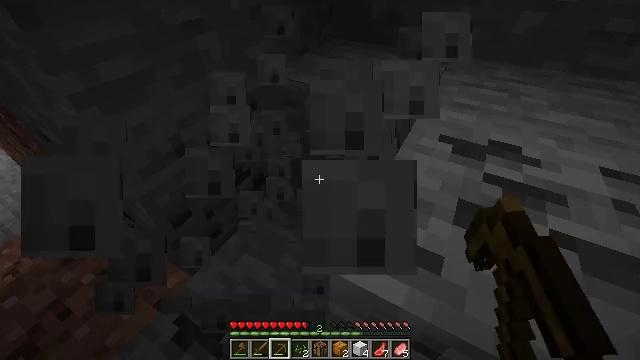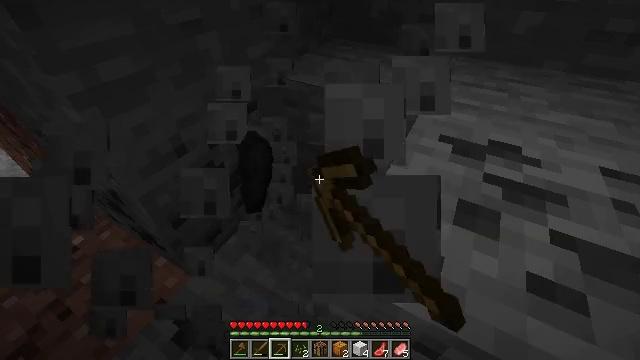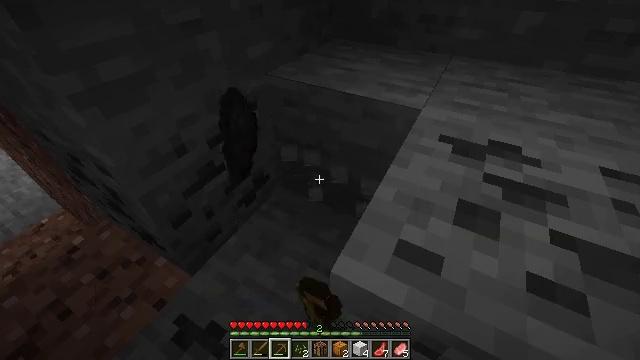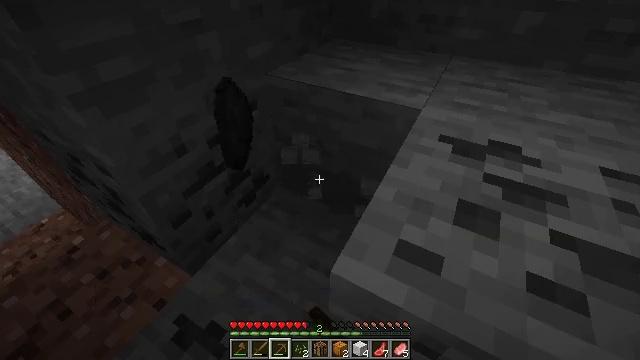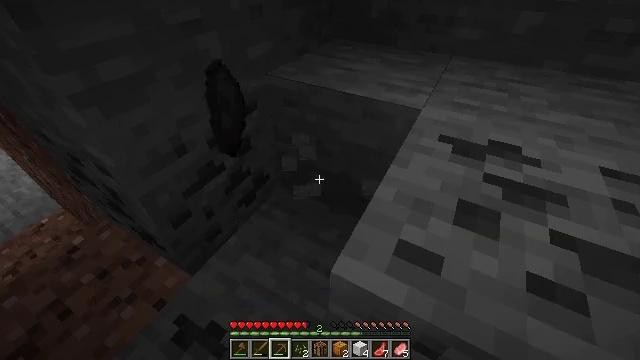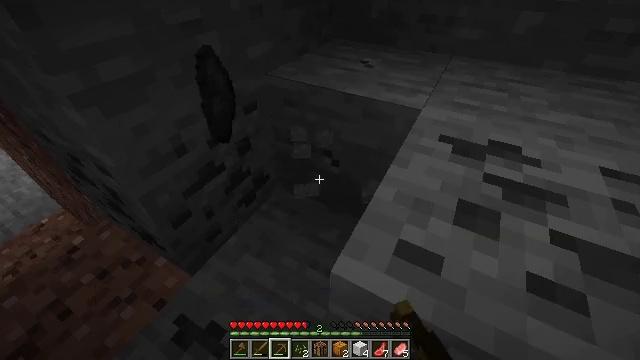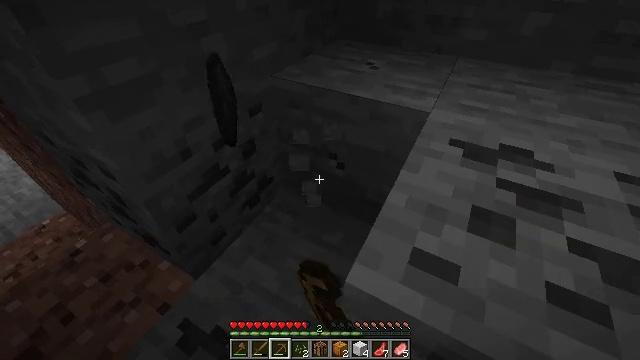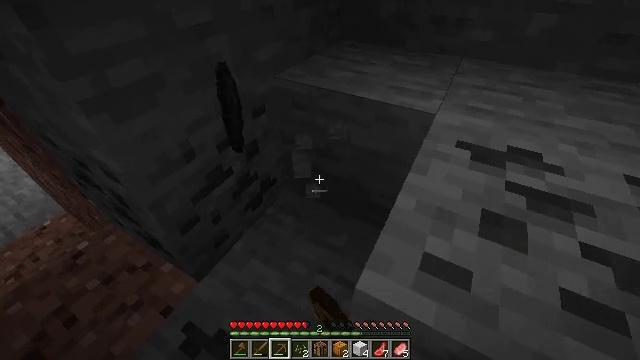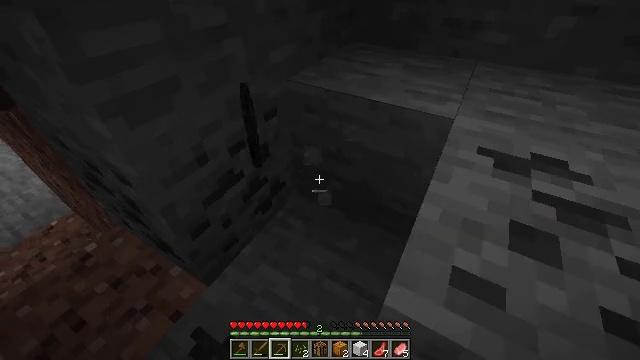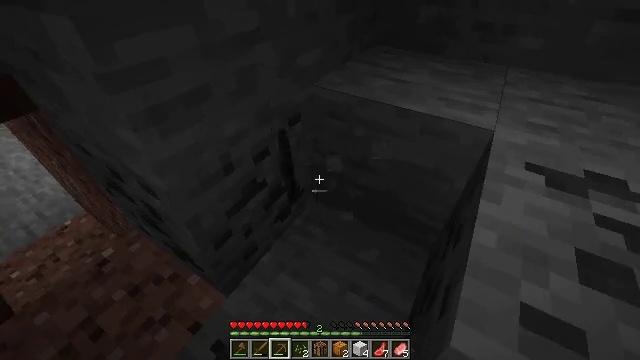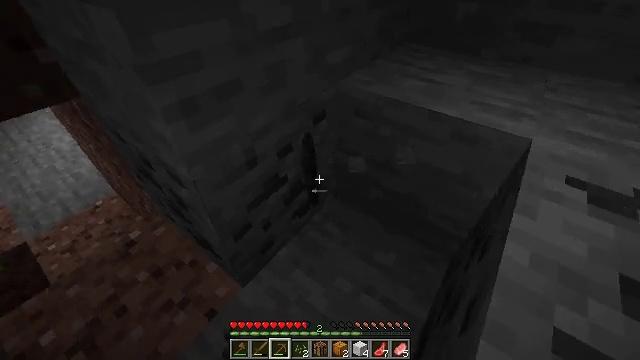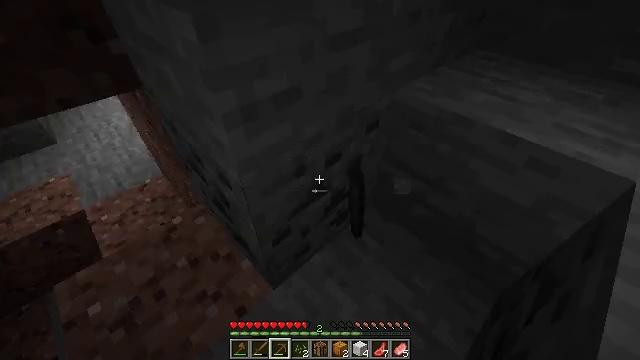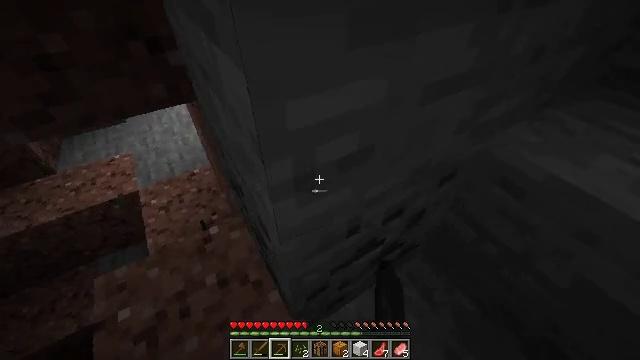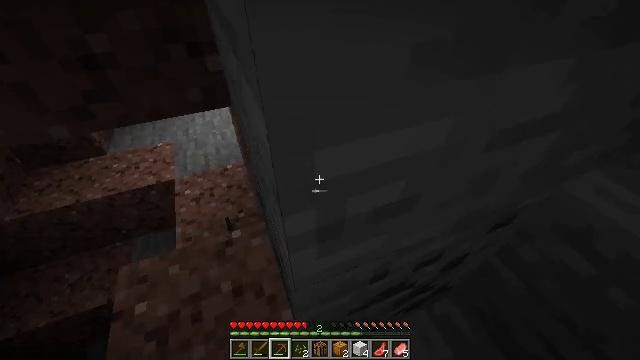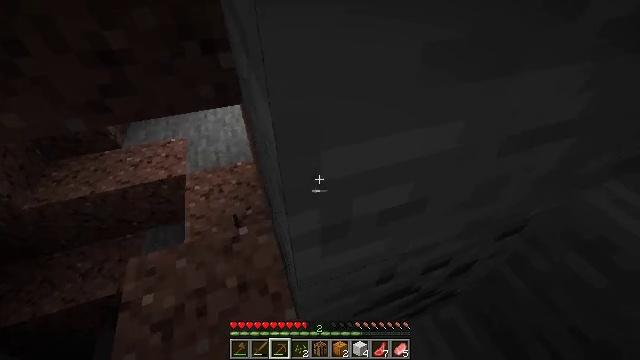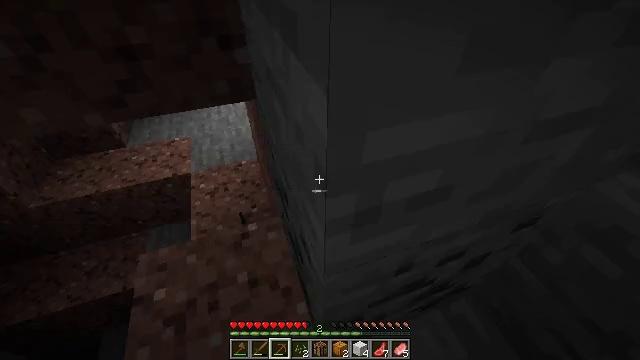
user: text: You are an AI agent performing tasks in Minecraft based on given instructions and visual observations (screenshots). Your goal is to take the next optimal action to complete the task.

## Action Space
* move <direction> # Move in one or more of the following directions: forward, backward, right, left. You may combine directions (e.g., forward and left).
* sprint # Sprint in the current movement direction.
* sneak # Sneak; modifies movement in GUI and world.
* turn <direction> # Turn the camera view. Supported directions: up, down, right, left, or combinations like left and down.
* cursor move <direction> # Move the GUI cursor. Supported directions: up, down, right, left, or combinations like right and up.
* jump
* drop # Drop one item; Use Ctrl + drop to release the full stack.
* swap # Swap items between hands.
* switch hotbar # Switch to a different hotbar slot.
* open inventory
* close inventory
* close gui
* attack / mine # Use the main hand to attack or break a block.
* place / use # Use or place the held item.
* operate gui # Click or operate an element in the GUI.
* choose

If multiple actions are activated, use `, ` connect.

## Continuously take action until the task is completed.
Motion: motion action
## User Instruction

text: Get granite from underground.
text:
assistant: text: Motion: attack / mine
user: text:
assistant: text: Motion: attack / mine
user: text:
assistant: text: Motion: attack / mine
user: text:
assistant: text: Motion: attack / mine
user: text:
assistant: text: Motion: attack / mine
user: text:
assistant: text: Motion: move forward, attack / mine
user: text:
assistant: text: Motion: move forward
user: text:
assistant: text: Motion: move forward
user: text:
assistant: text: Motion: move forward, turn left
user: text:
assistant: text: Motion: move forward, turn left
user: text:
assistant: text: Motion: move forward, turn left and down
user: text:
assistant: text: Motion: move forward, turn left
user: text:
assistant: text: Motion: move forward, turn left
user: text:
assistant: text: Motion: move left, turn left
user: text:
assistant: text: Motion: move forward and move left
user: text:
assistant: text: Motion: move forward and move left
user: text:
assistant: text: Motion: move forward and move left
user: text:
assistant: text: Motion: move forward and move left
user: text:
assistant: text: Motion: move forward and move left
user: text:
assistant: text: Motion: move forward and move left
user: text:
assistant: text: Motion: move forward, turn down
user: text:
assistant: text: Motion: move forward
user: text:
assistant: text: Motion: move forward
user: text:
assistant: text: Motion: move forward
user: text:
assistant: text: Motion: move forward
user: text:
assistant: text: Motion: move forward
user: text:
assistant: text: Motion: move forward
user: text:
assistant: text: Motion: move forward, turn down
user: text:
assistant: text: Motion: turn down
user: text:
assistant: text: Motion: no_op